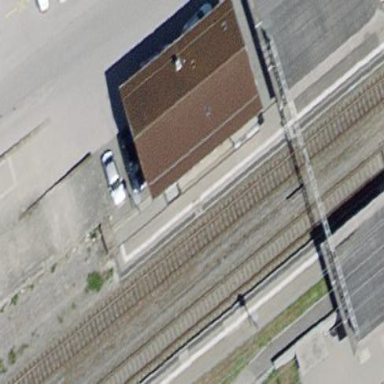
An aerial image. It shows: Train station building with gabled roof.